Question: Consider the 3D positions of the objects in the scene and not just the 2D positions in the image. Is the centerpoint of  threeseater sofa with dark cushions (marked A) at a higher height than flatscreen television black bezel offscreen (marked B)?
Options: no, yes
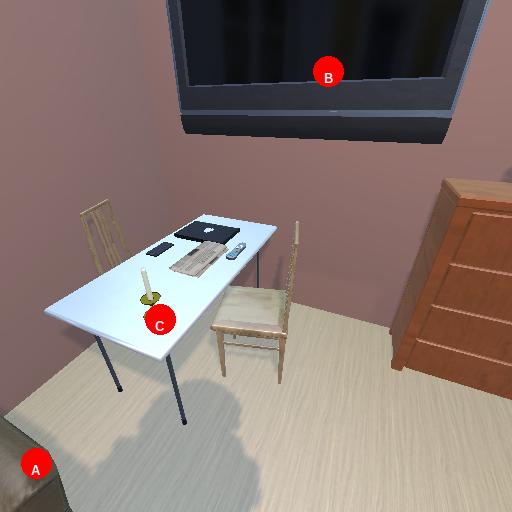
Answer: no